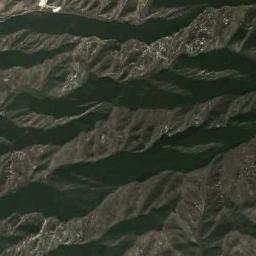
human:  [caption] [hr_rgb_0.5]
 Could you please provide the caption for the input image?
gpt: The folded mountain consists of some ridges and valleys .

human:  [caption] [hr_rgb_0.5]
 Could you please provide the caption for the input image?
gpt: Eighty percent of the area on this mountain is covered by vegetation .

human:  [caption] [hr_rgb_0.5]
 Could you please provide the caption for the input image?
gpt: The mountain is full of black soil .

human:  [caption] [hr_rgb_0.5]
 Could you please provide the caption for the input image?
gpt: There is the mountain of uneven .

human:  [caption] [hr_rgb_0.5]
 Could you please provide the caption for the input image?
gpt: There are some ridges on the brown mountain .